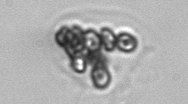
Label: Phaeocystis